Question: This is the jsFiddle - <URL>
Unfortunately, I could not reduce it to a minimal example, so it contains quite a lot of code.
It is a stripped down version of a mixin I wrote for the YUI3 Datatable to implement inplace edit.
First the problem:
1. Load the jsFiddle
2. Scroll the table down until the row with dnum 26 is the last visible row in the table: (there is nothing special about 26, just for the sake of the example)
3. Now click the dnum field of this row and change 26 to something else:
4. Finally press the tab key:
If you are using Chrome, then the table is auto scrolled on tab to show the modified row right in the middle of the table.
No such thing happens on Firefox or IE9:

I understand that it is unfair to expect from anyone to analyze the code of jsFiddle, so my question is how can I troubleshoot this thing? I was trying to place breakpoints in various "obvious" places using the Chrome development tools - no dice. The content scrolls and no breakpoint is ever hit.
Can I break when the scroll event occurs?
In short, I am pretty desperate (debugging Chrome with windbg already crossed my sick mind).
Any feedback is welcome.
OK, SO insists on some code, so here it is:
'''
YUI.add('dt-inplace-edit',
function (Y) {
"use strict";
...
function DataTableInplaceEdit() {
}
DataTableInplaceEdit.prototype = {
...
};
Y.DataTable.InplaceEdit = DataTableInplaceEdit;
}, '0.1', {requires: ['node']});
YUI({filter: 'raw', debug: true, combine: false}).use("datatable", "node", 'datatable-scroll',
'dt-inplace-edit',
function(Y) {
var i, table, data =[
{dnum:100, dint:1, dtxt:"Test 1 string", dname:"George"},
{dnum:101, dint:2, dtxt:"Test 2 string", dname:"Paul"},
{dnum:102, dint:3, dtxt:"Test 3 string", dname:"Chase"},
{dnum:103, dint:4, dtxt:"Test 4 string", dname:"Marge"},
{dnum:104, dint:5, dtxt:"Test 5 string", dname:"Ben"},
{dnum:105, dint:6, dtxt:"Test 6 string", dname:"Skyler"},
{dnum:106, dint:7, dtxt:"Test 7 string", dname:"Lara"},
{dnum:107, dint:1, dtxt:"Test 1 string", dname:"George"},
{dnum:108, dint:2, dtxt:"Test 2 string", dname:"Paul"},
{dnum:109, dint:3, dtxt:"Test 3 string", dname:"Chase"},
{dnum:110, dint:4, dtxt:"Test 4 string", dname:"Marge"},
{dnum:111, dint:5, dtxt:"Test 5 string", dname:"Ben"},
{dnum:112, dint:6, dtxt:"Test 6 string", dname:"Skyler"},
{dnum:113, dint:7, dtxt:"Test 7 string", dname:"Lara"}
];
Y.Base.mix(Y.DataTable, [Y.DataTable.InplaceEdit]);
data = data.concat(data.concat(data));
for (i = 0; i < data.length; i += 1) {
data[i] = Y.merge(data[i]);
data[i].dnum = i;
}
Y.one('body').addClass("yui3-skin-sam");
table = new Y.DataTable({
columns:[ 'dnum', 'dint', 'dtxt', 'dname' ],
data: data,
height: '15em',
width: '100%',
scrollable: 'y',
}).render('#dt');
});
'''
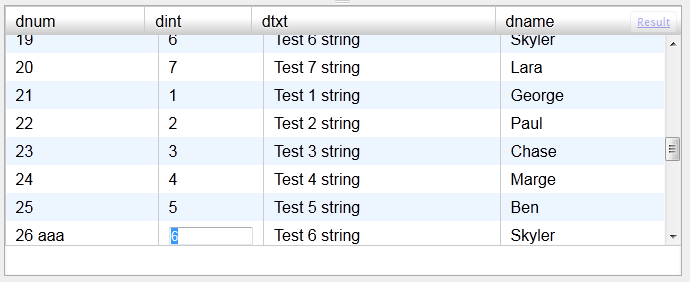
Answer: When you tab to an element, it seems that chrome scrolls the element into the middle of the container, where as in FF and IE, it seems to do the default behavior of 'scrollIntoView()', which is to align it to the bottom
See <URL>. It should help you understand the problem. Try tabbing after you clicked the first anchor in the scroll container, and also try clicking the buttons that call 'scrollIntoView' directly
I particularly prefer Chrome's behavior, but I don't think there's much you can do about it, besides calling 'scrollIntoView' yourself after uses hits tab (and cancelling the tab's default behavior with 'e.preventDefault')
Here's an <URL> where tabbing through the links doesn't move items into the middle when tabbing them